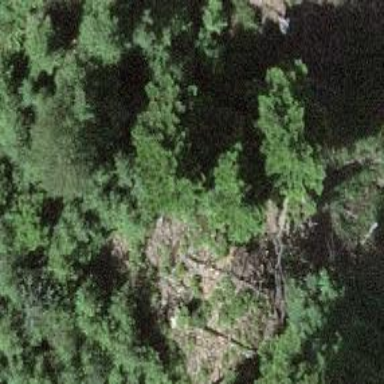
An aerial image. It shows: Cliff in nature.